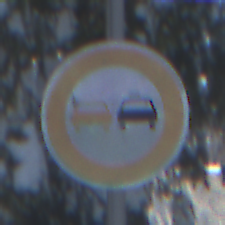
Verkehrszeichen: Ueberholverbot
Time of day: MorningAfternoon
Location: Outdoor (Nature)
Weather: Clear
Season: Winter
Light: Natural